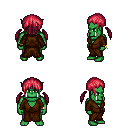
a pixel art fantasy rpg character, male body template, orc, green skin, brown robe, gold greaves, ruby red twin-tailed hairstyle, bracelets, four views (front, back, left, right), 2x2 character sprite sheet, small pixel art, hard edges, no anti-aliasing